Field crop: maize
Growth stage: 2
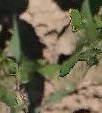
Species: maize